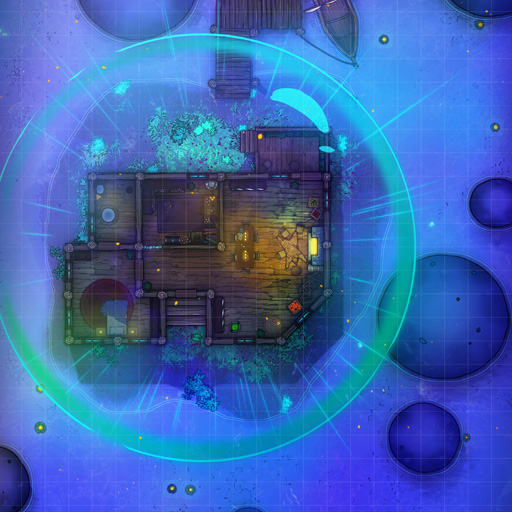
A D&D Grid Map magic glow dock with boat north wooden house interior magic bubble arcane water background (Hermit Wizard Cabin Map)